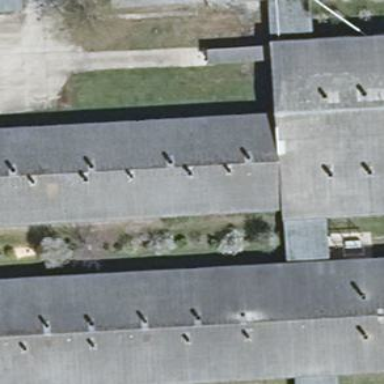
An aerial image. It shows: Gabled grey roof on farm auxiliary building. The roof is oriented along the length of the structure.